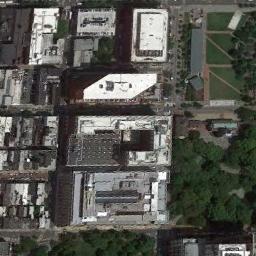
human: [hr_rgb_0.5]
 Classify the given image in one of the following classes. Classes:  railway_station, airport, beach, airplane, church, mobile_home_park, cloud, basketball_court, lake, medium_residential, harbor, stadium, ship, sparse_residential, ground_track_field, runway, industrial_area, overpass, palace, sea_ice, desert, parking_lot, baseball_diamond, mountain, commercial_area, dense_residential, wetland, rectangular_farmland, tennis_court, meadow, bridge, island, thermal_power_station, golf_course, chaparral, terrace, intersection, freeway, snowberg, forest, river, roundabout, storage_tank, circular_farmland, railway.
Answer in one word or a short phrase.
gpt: commercial_area